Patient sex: F
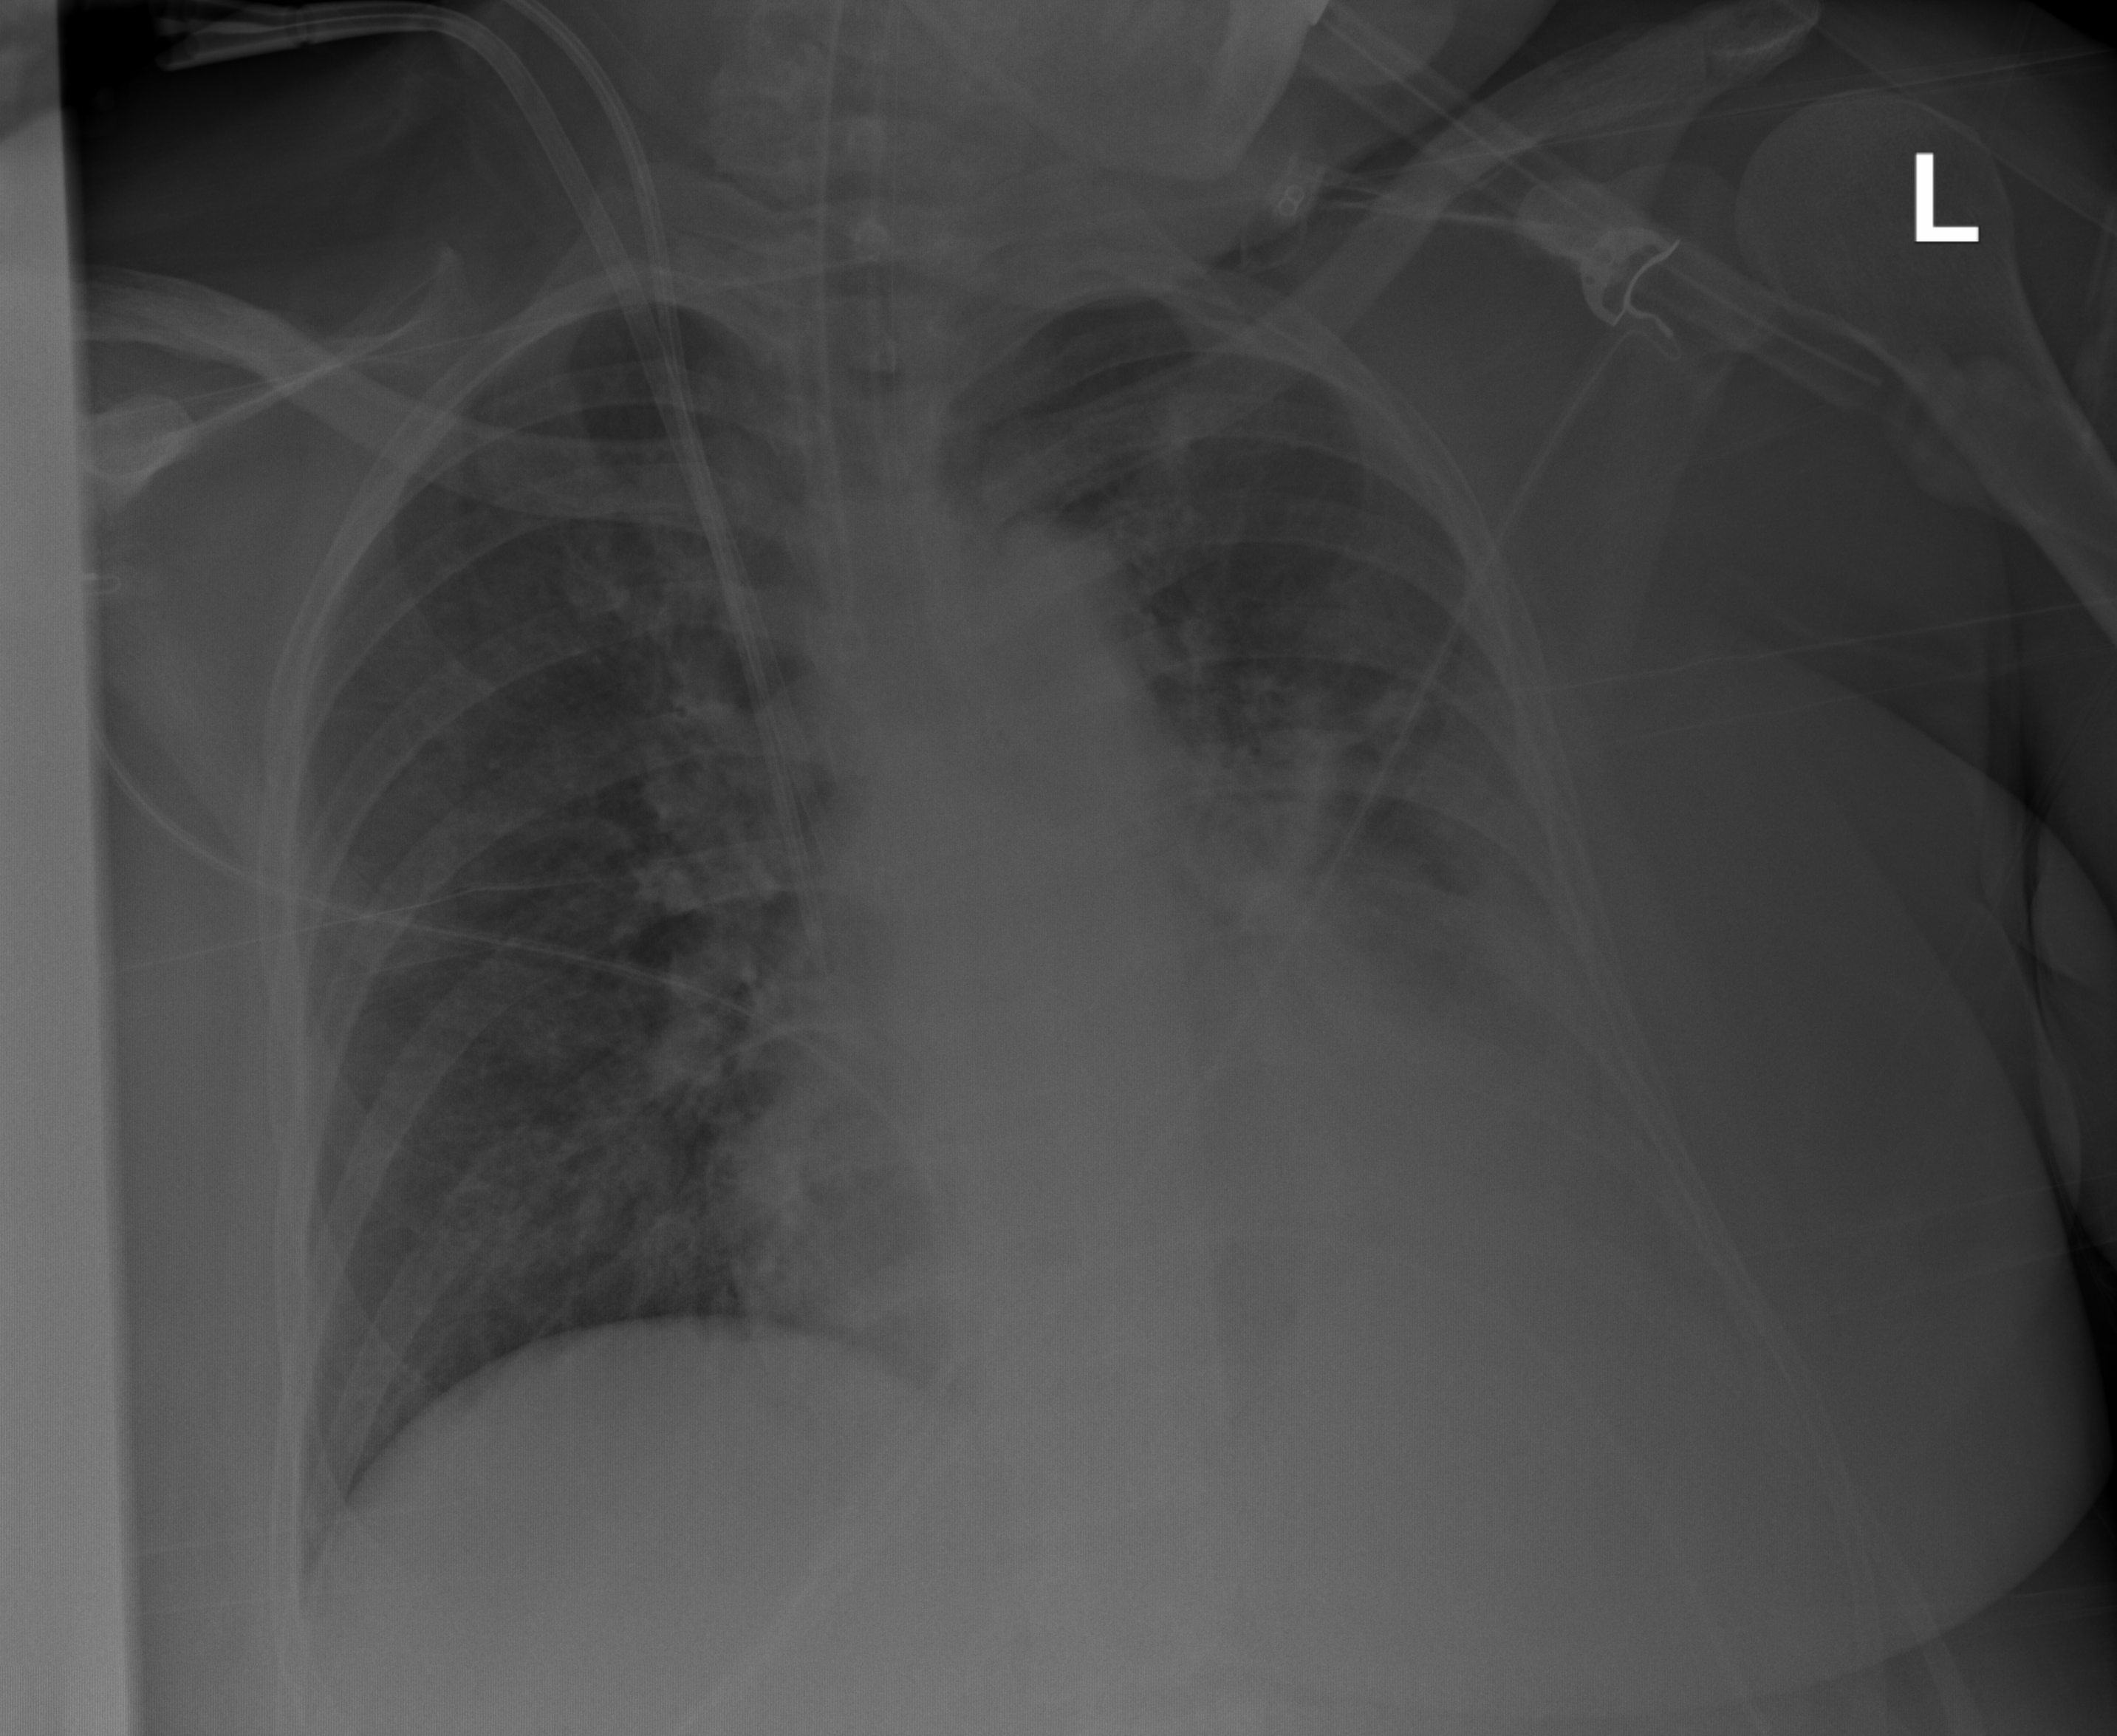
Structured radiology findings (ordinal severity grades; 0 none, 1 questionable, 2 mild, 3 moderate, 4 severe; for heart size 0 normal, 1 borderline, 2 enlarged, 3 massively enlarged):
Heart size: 2
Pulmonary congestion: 2
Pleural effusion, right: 0
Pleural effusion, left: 3
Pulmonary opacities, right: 2
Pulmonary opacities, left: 3
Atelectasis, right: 0
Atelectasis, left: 3